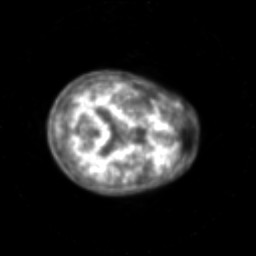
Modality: PET
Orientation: axial
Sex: female
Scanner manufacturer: siemens